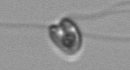
Label: flagellate_morphotype1